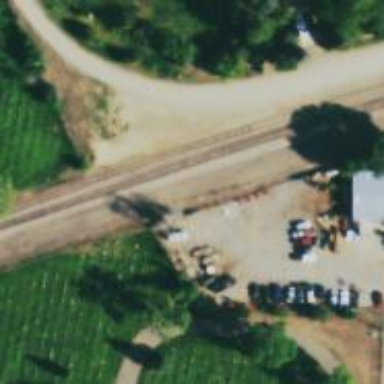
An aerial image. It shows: Railway siding for service.